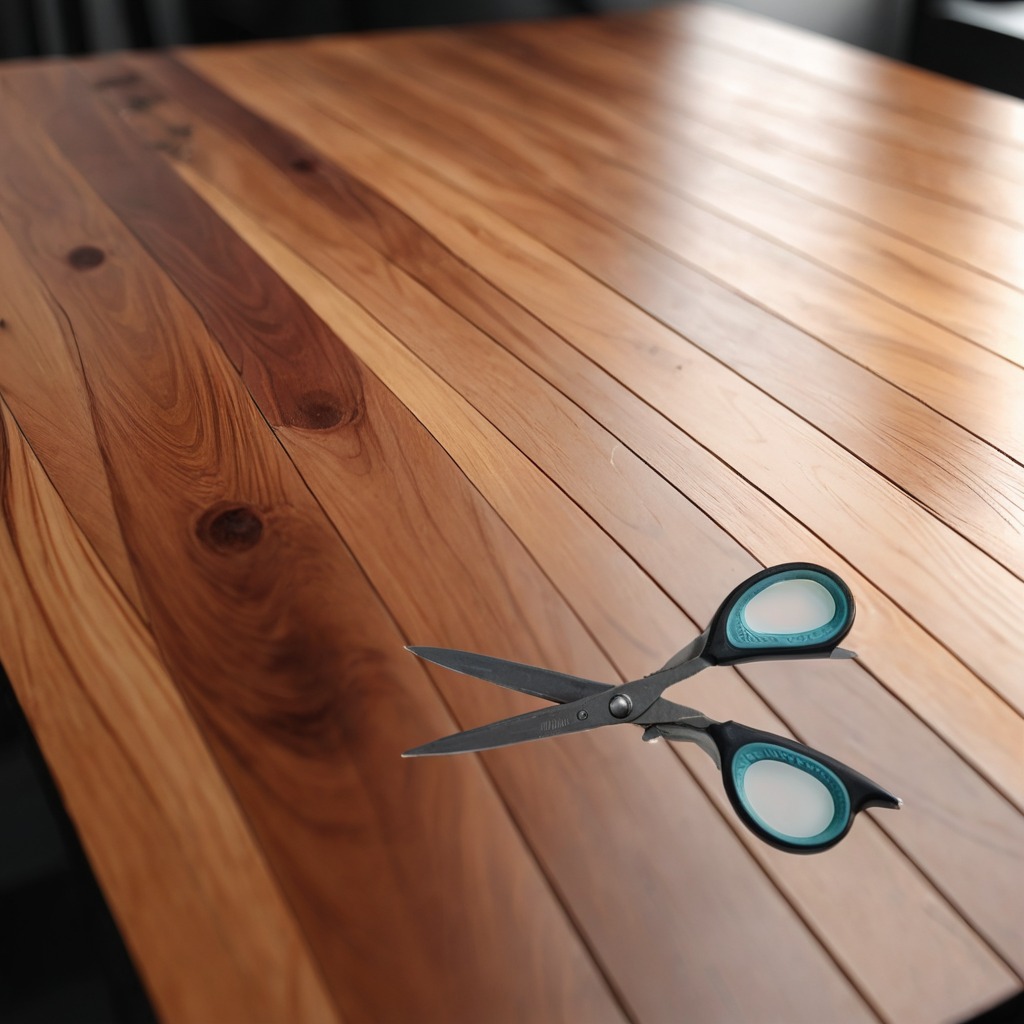
A scissor lies on the wooden table in a carpentry studio.